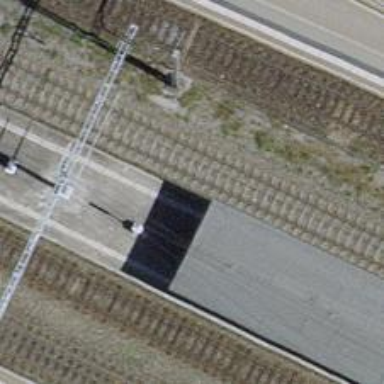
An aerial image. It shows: Platform edge at railway station.